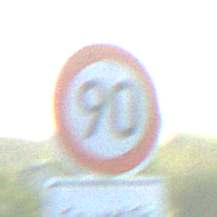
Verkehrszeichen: Geschwindigkeit90
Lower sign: ZeitangabenMitBeschraenkungAufWochentage8
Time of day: SunriseSunset
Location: Outdoor (RoadRail)
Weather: Clear
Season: NotSpecified
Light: Natural